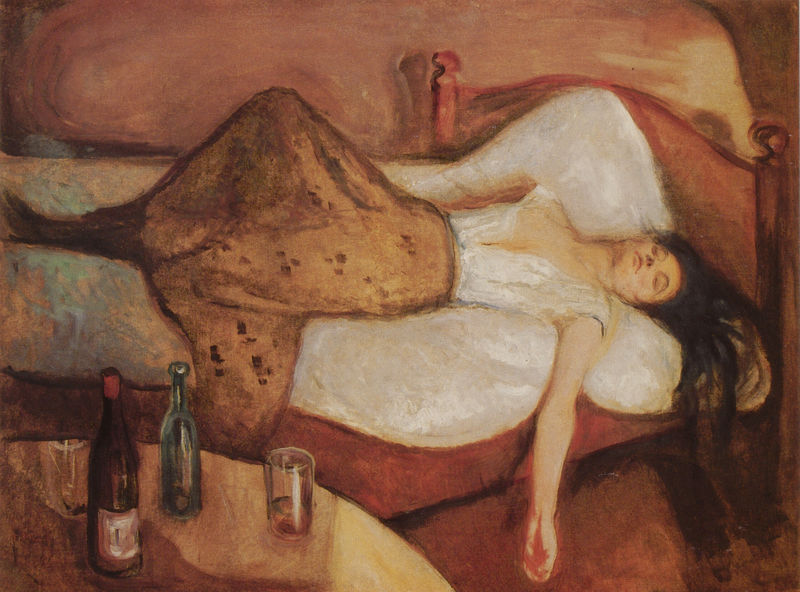
Titel: Der Tag danach
Künstler: Edvard Munch
Standort: Oslo
Institution: Nasjonalgalleriet
Schlagwörter: blau, dunkel, gemälde, hand, schatten, schlaf, wasser, weiß, grün, mädchen, ocker, braun, brust, frau, glas, haar, hell, holz, licht, orange, pastell, raum, schwarz, tisch, türkis, zimmer, rot, beige, malerei, rock, symbolismus, alkohol, betrunken, flasche, flaschen, gläser, hemd, wand, arm, augen, bluse, gesicht, leiche, tod, tot, innenraum, einsamkeit, morgen, spiegelung, einsam, haare, decke, brünett, dekolletee, rosa, beine, liegen, schlafen, umrisse, haltung, füsse, kissen, wein, duktus, glanz, bett, bettdecke, laken, allein, erotik, knie, still, punkte, hängen, munch, selbstmord, traum, wolkig, norwegen, edvard munch, bettpfosten, bettlaken, schlaff, schmerz, trunkenheit, femme, kleopatra, korken, dunkelhaarig, vin, sommeil, decken, flecke, reve, rpck, bewegungslos, rausch, lit, edward, edvard, verschwimmend, suff, alcool, betrinken, bettende, betäuben, ivresse, orangew, sanguine, scjattem